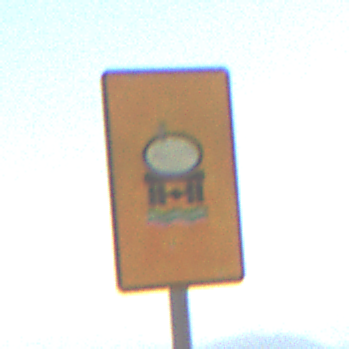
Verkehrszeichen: FahrzeugeMitWassergefaehrdenderLadungOhnePfeilsymbol
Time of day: Midday
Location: Outdoor (Nature)
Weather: Clear
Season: NotSpecified
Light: Natural